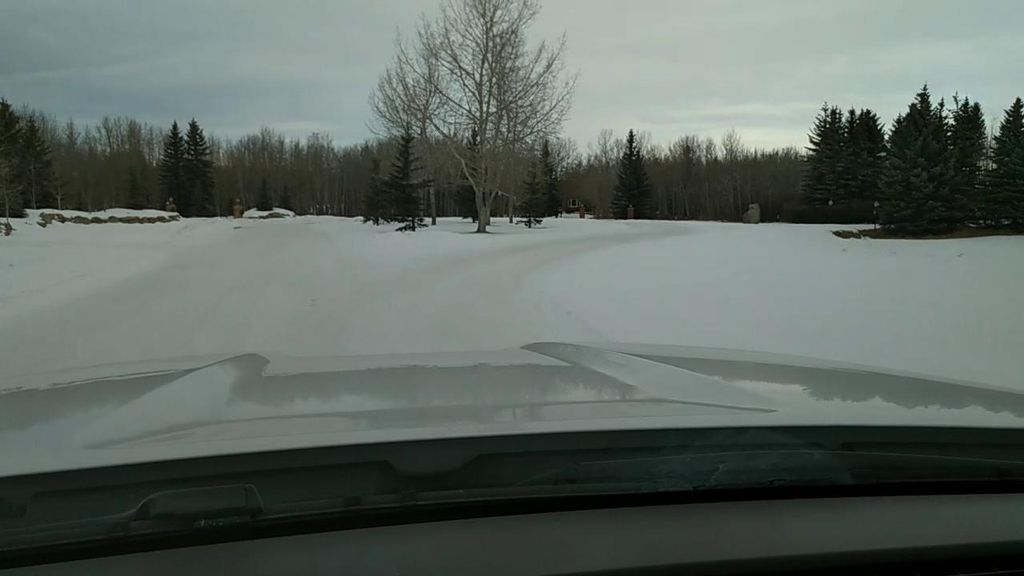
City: calgary